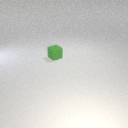
small green rubber cube